Question: See picture below - this additional bar should always go with original bar ('.navbar .navbar-fixed-top').

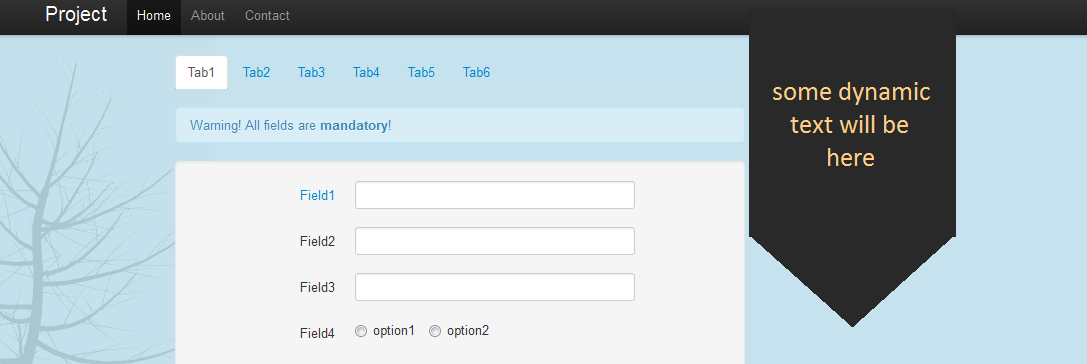
Answer: Use modified '.subnav-fixed' class. Needed modifications:
'''
height: auto;
left: auto;
right: 100px;
width: 300px;
'''
bootstrap.css doesn't contain '.subnav' and '.subnav-fixed' classes. You can find them <URL>.